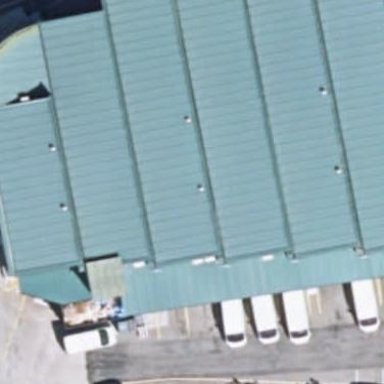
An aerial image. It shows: Warehouse.